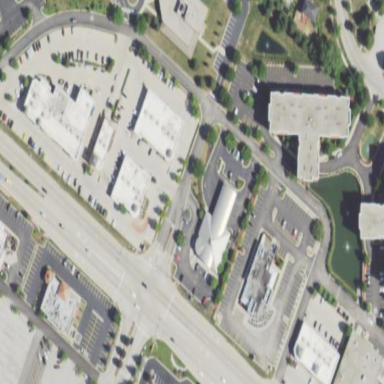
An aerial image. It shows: Retail area.